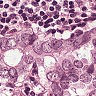
Metastatic tissue present: yes